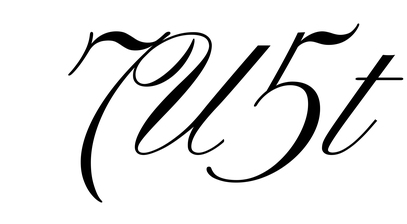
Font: PinyonScript-Regular